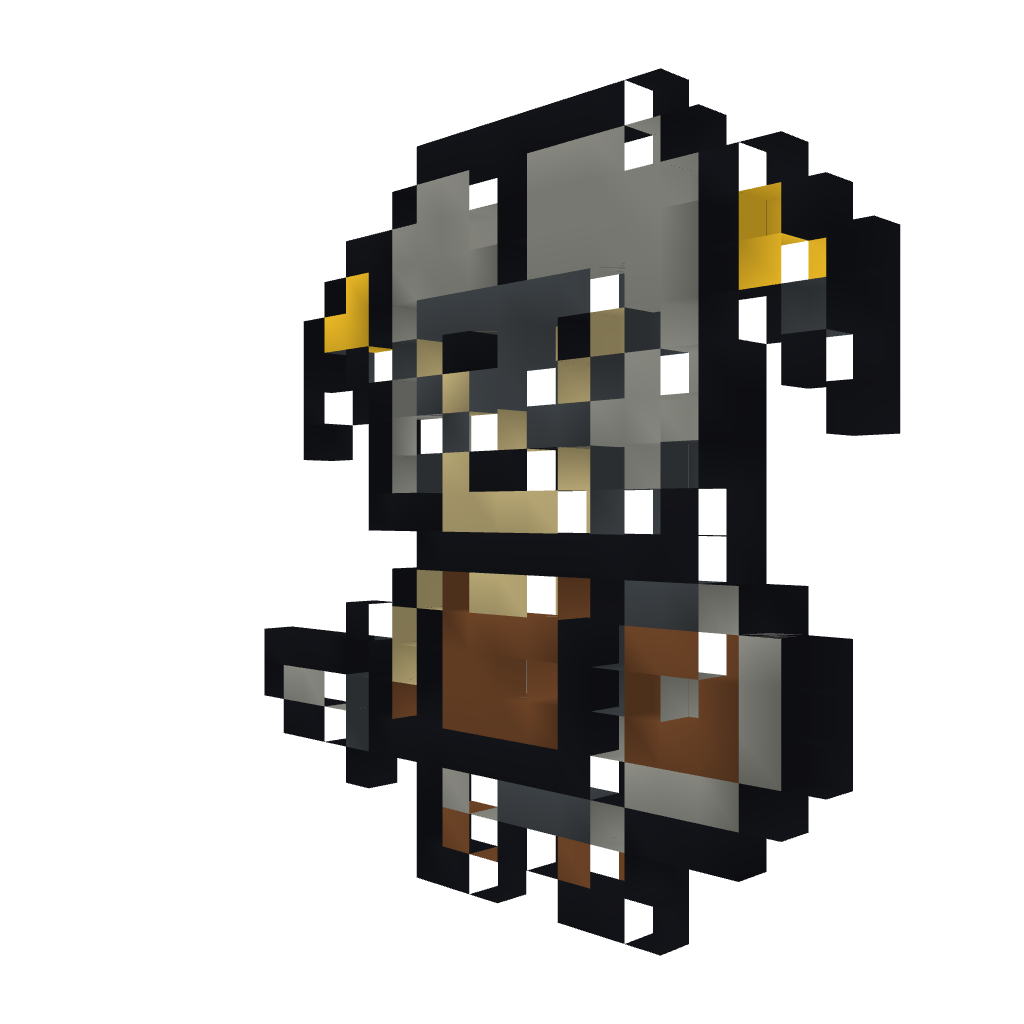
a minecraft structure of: Man Its A Viking